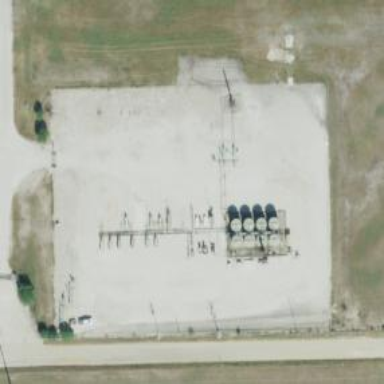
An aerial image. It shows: Storage tank with man-made structure.